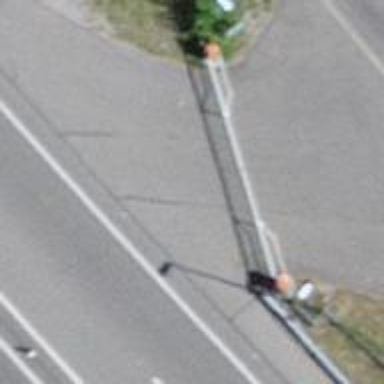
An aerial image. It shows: Lift gate barrier.